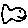
Label: fish